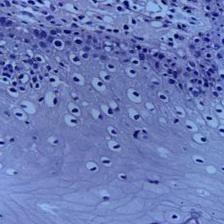
Diagnosis: OSCC